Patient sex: F
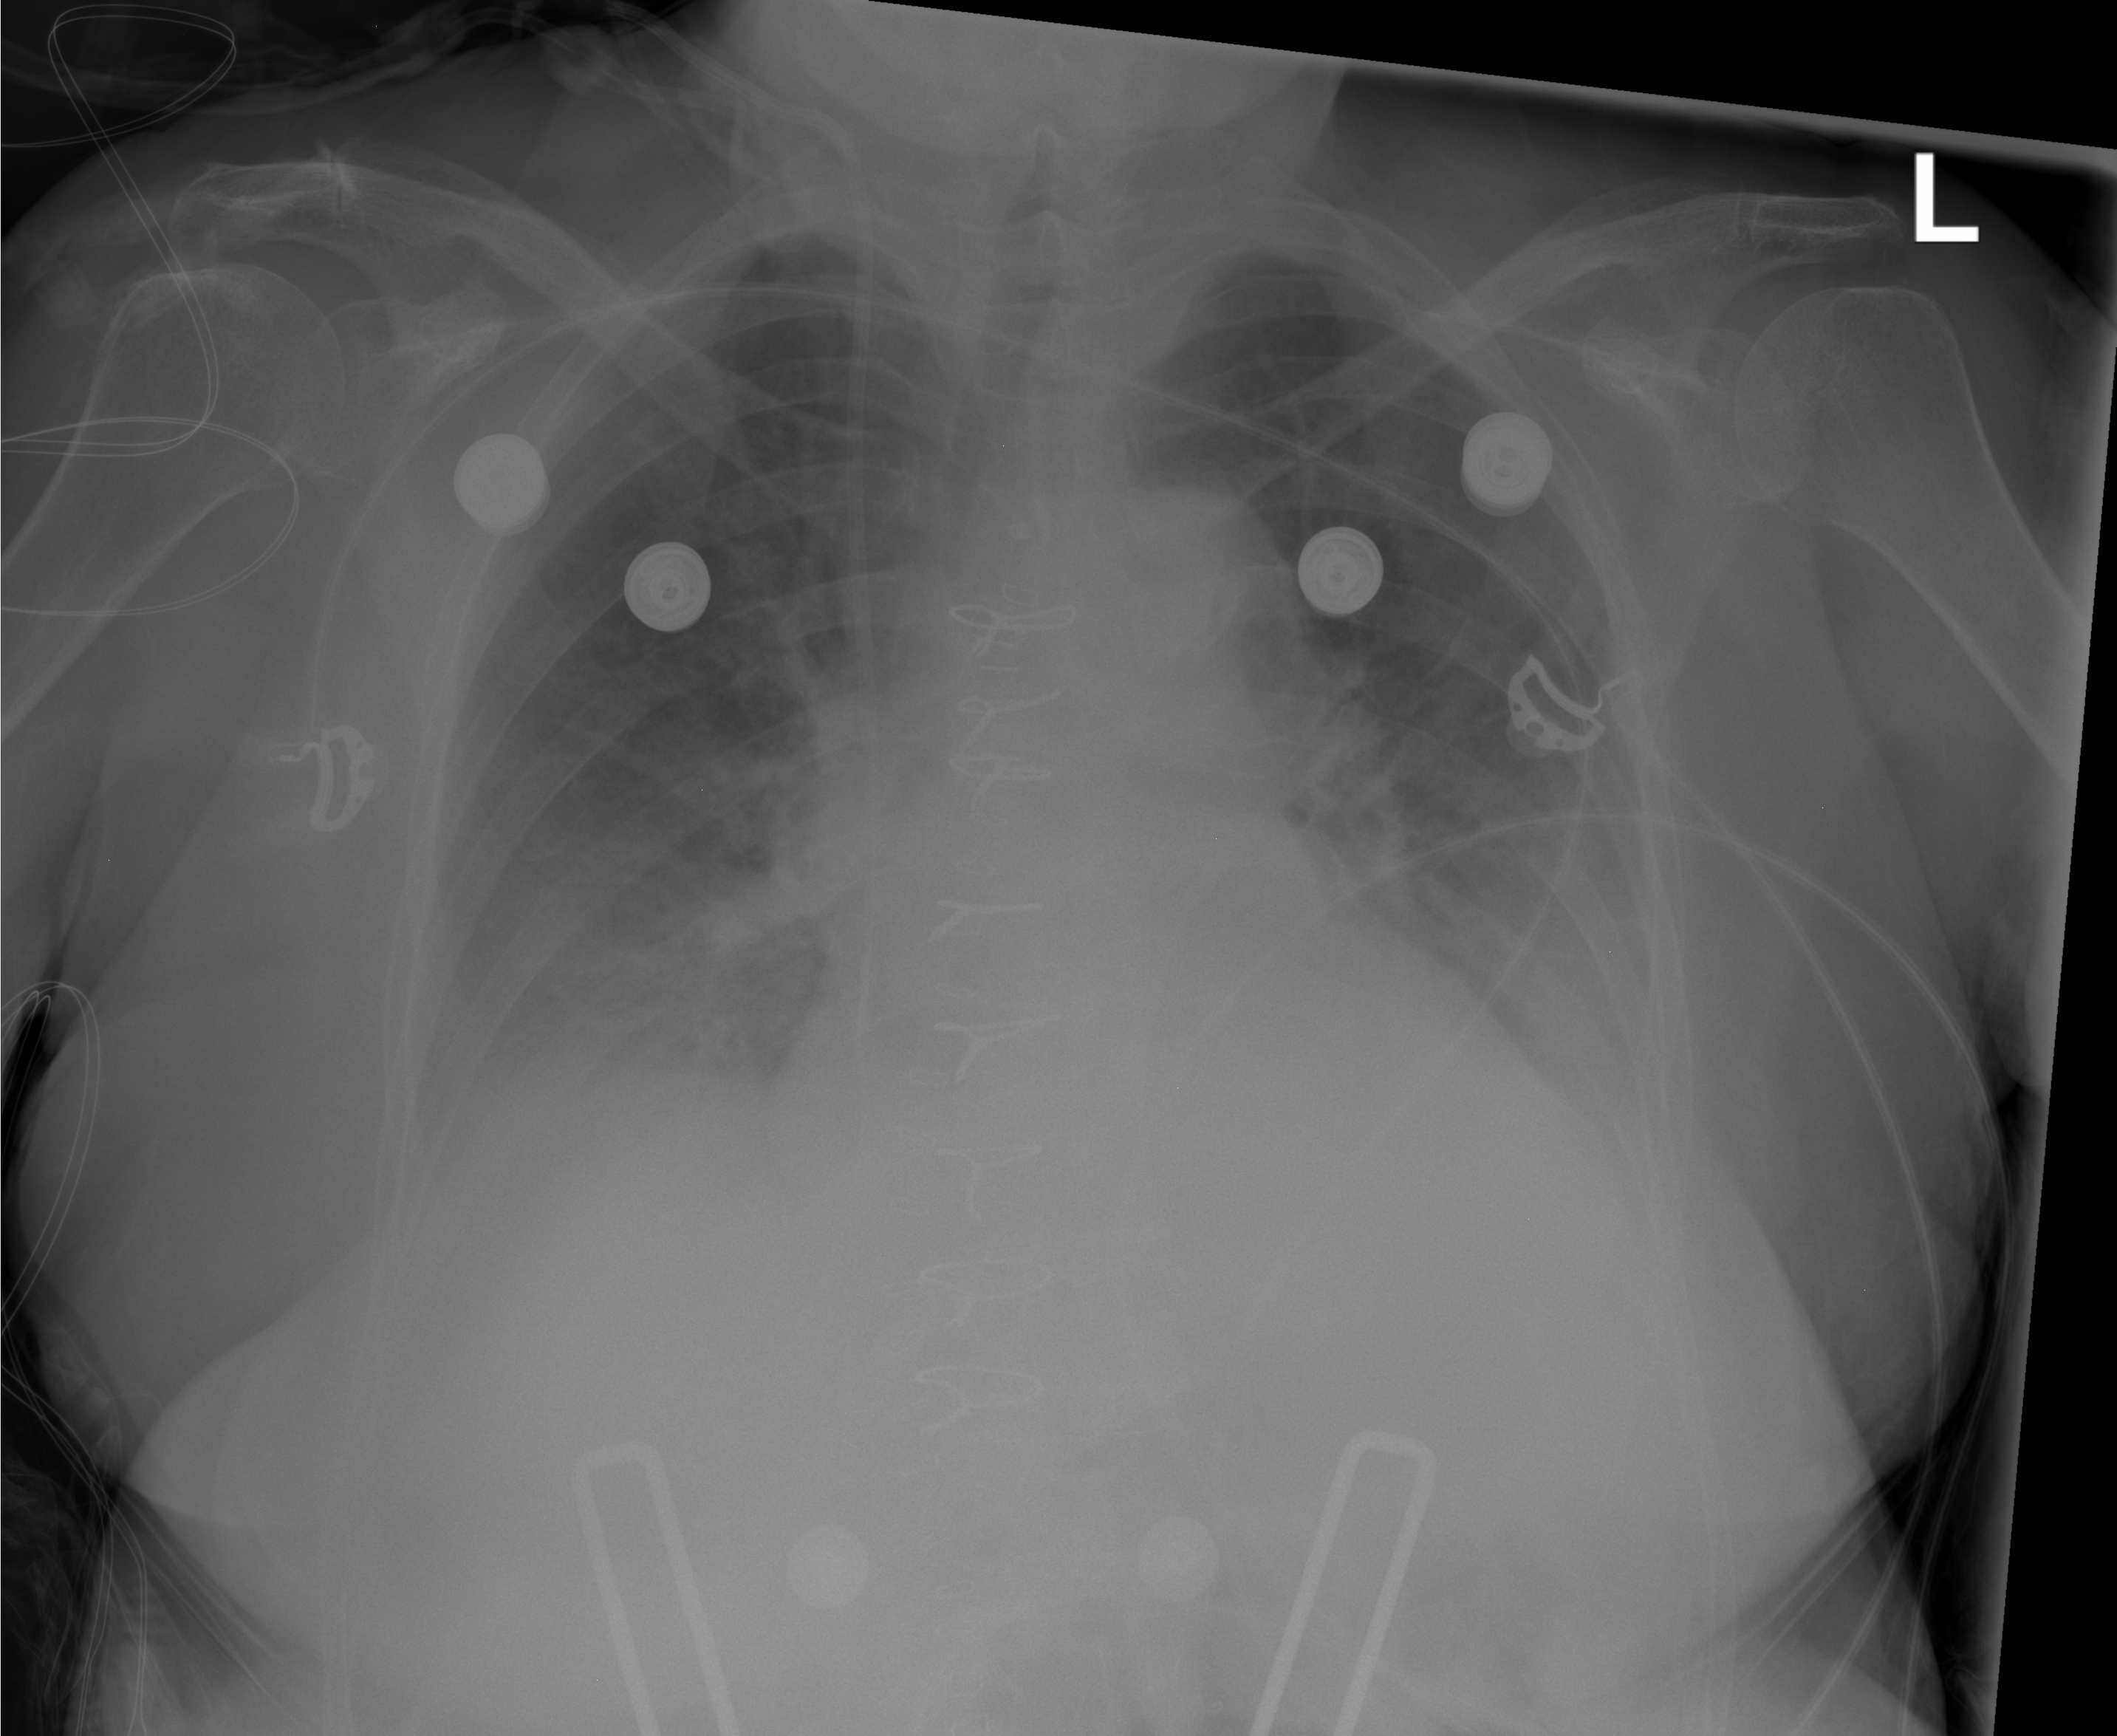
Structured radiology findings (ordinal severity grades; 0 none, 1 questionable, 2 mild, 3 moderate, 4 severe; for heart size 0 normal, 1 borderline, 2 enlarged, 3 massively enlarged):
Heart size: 0
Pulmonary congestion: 2
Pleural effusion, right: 2
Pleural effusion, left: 2
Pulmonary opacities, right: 0
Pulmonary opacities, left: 0
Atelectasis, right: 0
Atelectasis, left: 0